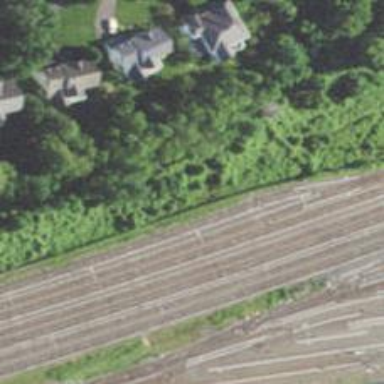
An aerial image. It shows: Electrified rail passing through service yard.